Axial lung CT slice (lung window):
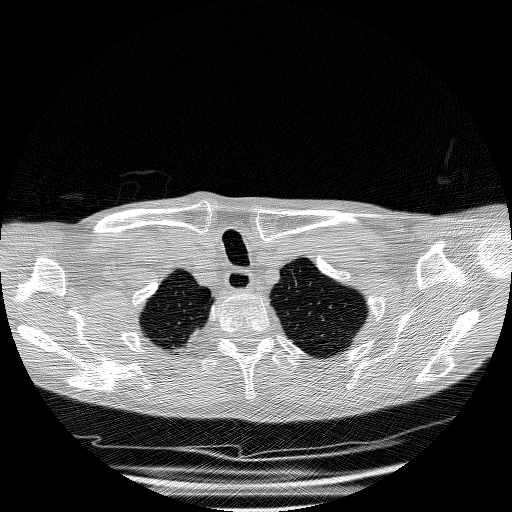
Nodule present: no